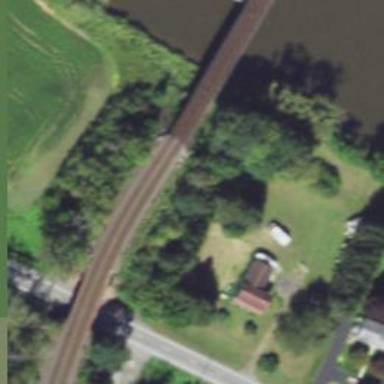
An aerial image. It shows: Railway track.